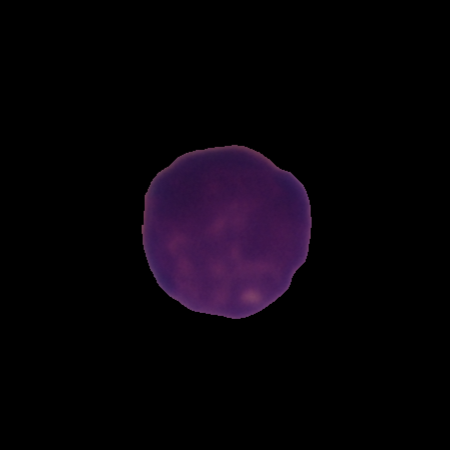
Label: healthy